Interaction volume radius: 5 \u00c5
Interaction volume height: 10 \u00c5
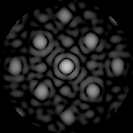
Disorder parameter: 0.2